Question: I'm trying to figure out how to code my HTML & CSS to have the 3 screenshots images align up like in the screenshot below.
The idea is when the user resizes the window smaller the images on the left and right should move in towards the center, or tighter behind the main image and the main image always stays centered.
<URL>
<URL>

And tips or direction would be super appreciated! :D
'''
<div class="pattern">
<div class="athena_thumbs">
<div class="first">
<img src="../../images/athena1.jpg"/>
</div>
<div class="second">
<img src="../../images/athena2.jpg"/>
</div>
<div class="third">
<img src="../../images/athena3.jpg"/>
</div>
</div>
</div>
'''
'''
div.inner .pattern {
position: absolute;
width: 100%;
height: 100%;
background-image:url('http://leongaban.com/images/pattern_diagonal_lines.png');
background-repeat: repeat;
z-index:2;
}
.athena_thumbs {
position: absolute;
max-width: 1000px;
margin: 250px auto 0;
}
.athena_thumbs .first {
position: relative;
margin: 0 auto;
float: left;
left: 25%;
right: 25%;
z-index: 3;
}
.athena_thumbs .second {
position: relative;
float: left;
left: 10%;
right: 5%;
z-index: 2;
}
.athena_thumbs .third {
position: relative;
float: left;
right: 10%;
left: 5%;
z-index: 1;
}
'''
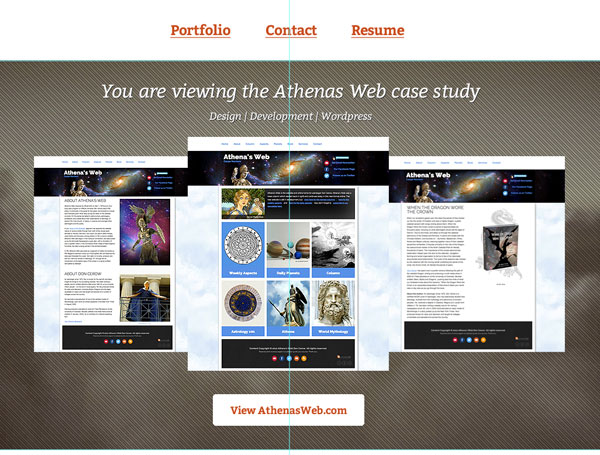
Answer: Running late for a meeting.
But, if you take a look at
Code Pen: <URL>
'''
.athena_thumbs {
position: absolute;
width: 90%;
margin-left: 5%;
text-align: center;
overflow: hidden;
}
.athena_thumbs .first {
position: relative;
margin: 0 auto;
z-index: 3;
}
.athena_thumbs .second {
position: absolute;
left: 0px;
top: 0px;
z-index: 2;
}
.athena_thumbs .third {
position: absolute;
right: 0px;
top: 0px;
z-index: 1;
}
'''
I think this will get you going in the correct direction.
There is nothing in the way of cross-browser checking.
Just the basic according effect more or less in place.
Hope this helps.